Interaction volume radius: 10 \u00c5
Interaction volume height: 25 \u00c5
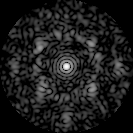
Disorder parameter: 0.6933